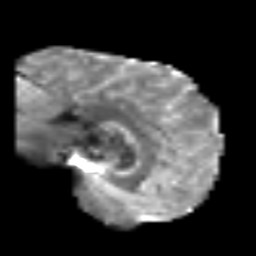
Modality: T2w
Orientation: sagittal
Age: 49
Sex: male
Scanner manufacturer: siemens
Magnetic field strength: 3 T
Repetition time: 6.1 s
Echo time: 0.101 s